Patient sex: M
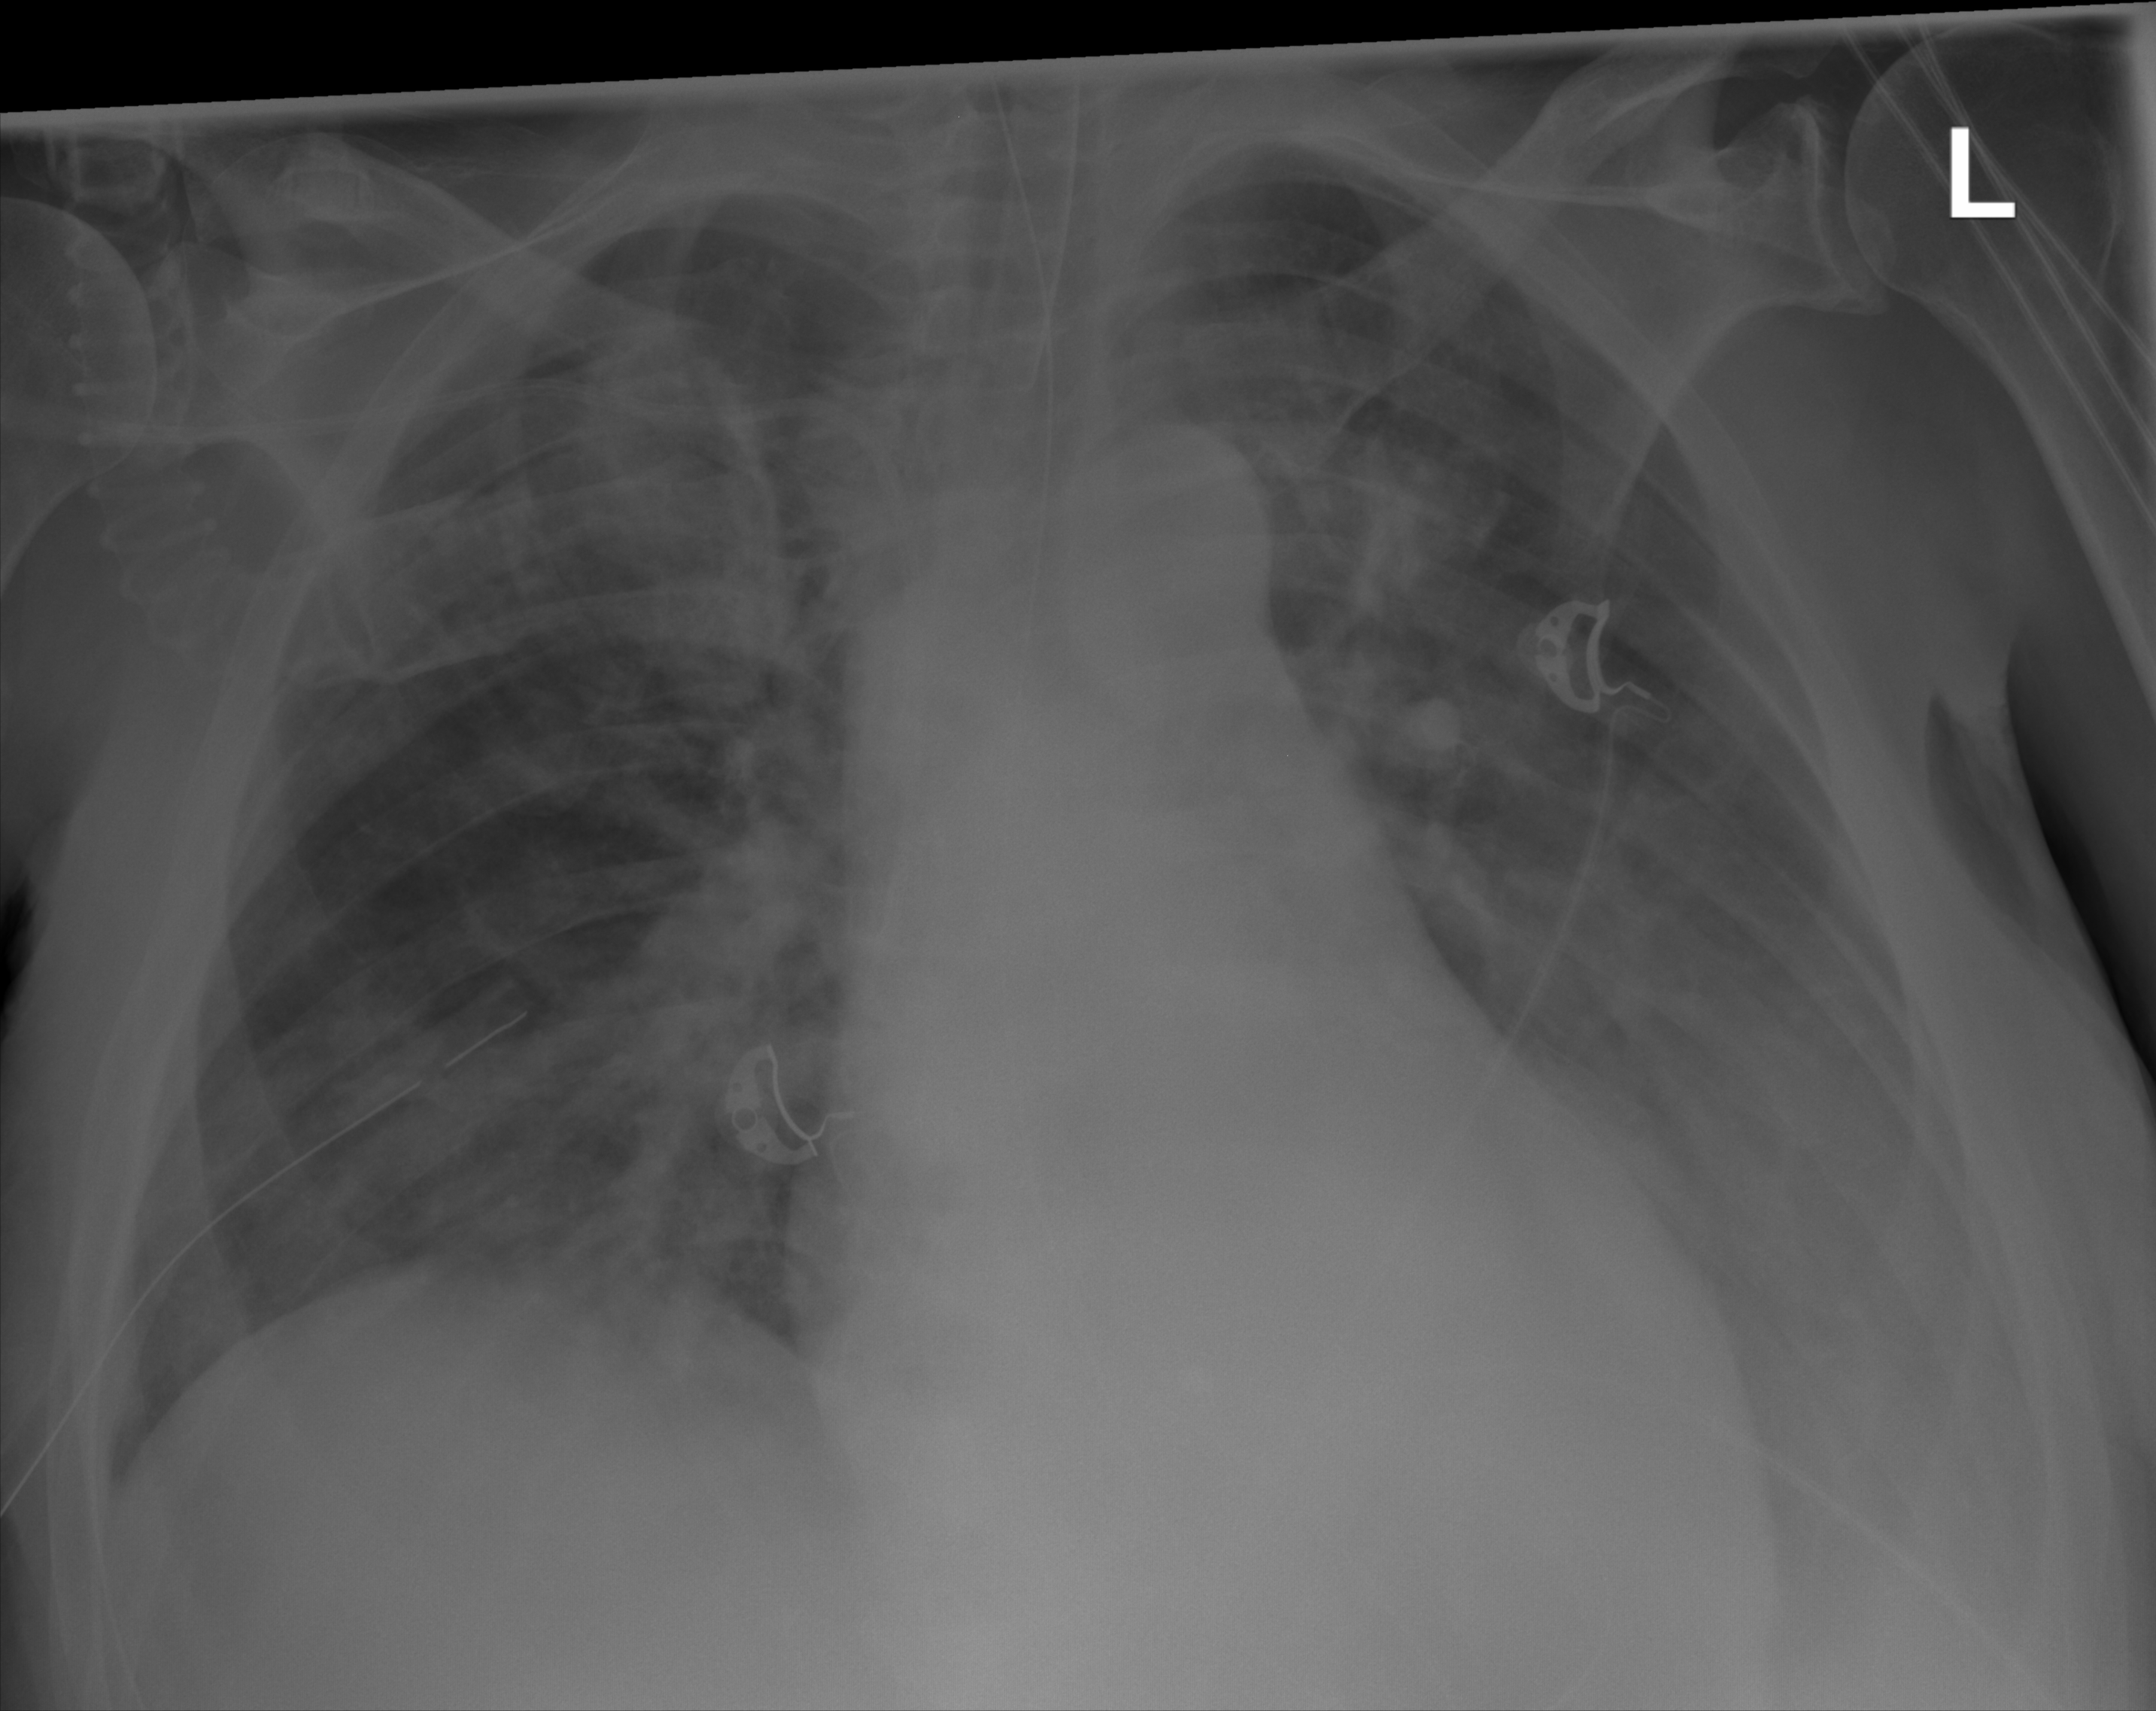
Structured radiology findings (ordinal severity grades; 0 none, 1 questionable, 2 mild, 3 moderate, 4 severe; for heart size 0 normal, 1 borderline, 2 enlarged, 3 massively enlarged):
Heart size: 2
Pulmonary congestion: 2
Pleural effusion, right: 0
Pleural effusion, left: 2
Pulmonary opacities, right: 0
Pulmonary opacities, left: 0
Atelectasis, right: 0
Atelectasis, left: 0